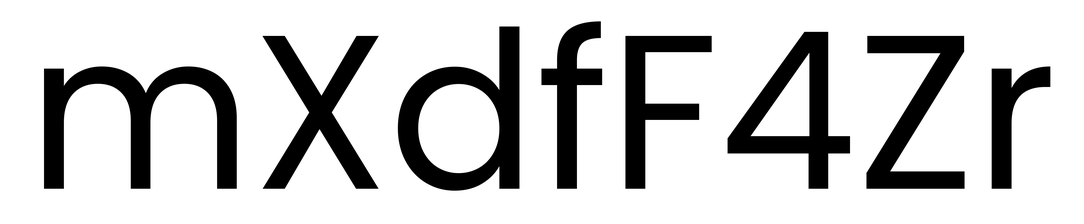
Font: Poppins-Regular